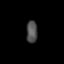
Tissue: skin
Cell type: Epithelial cells
Senescence score: 0.2782
Nuclear area (px): 245
Mean DAPI intensity: 77.216